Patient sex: M
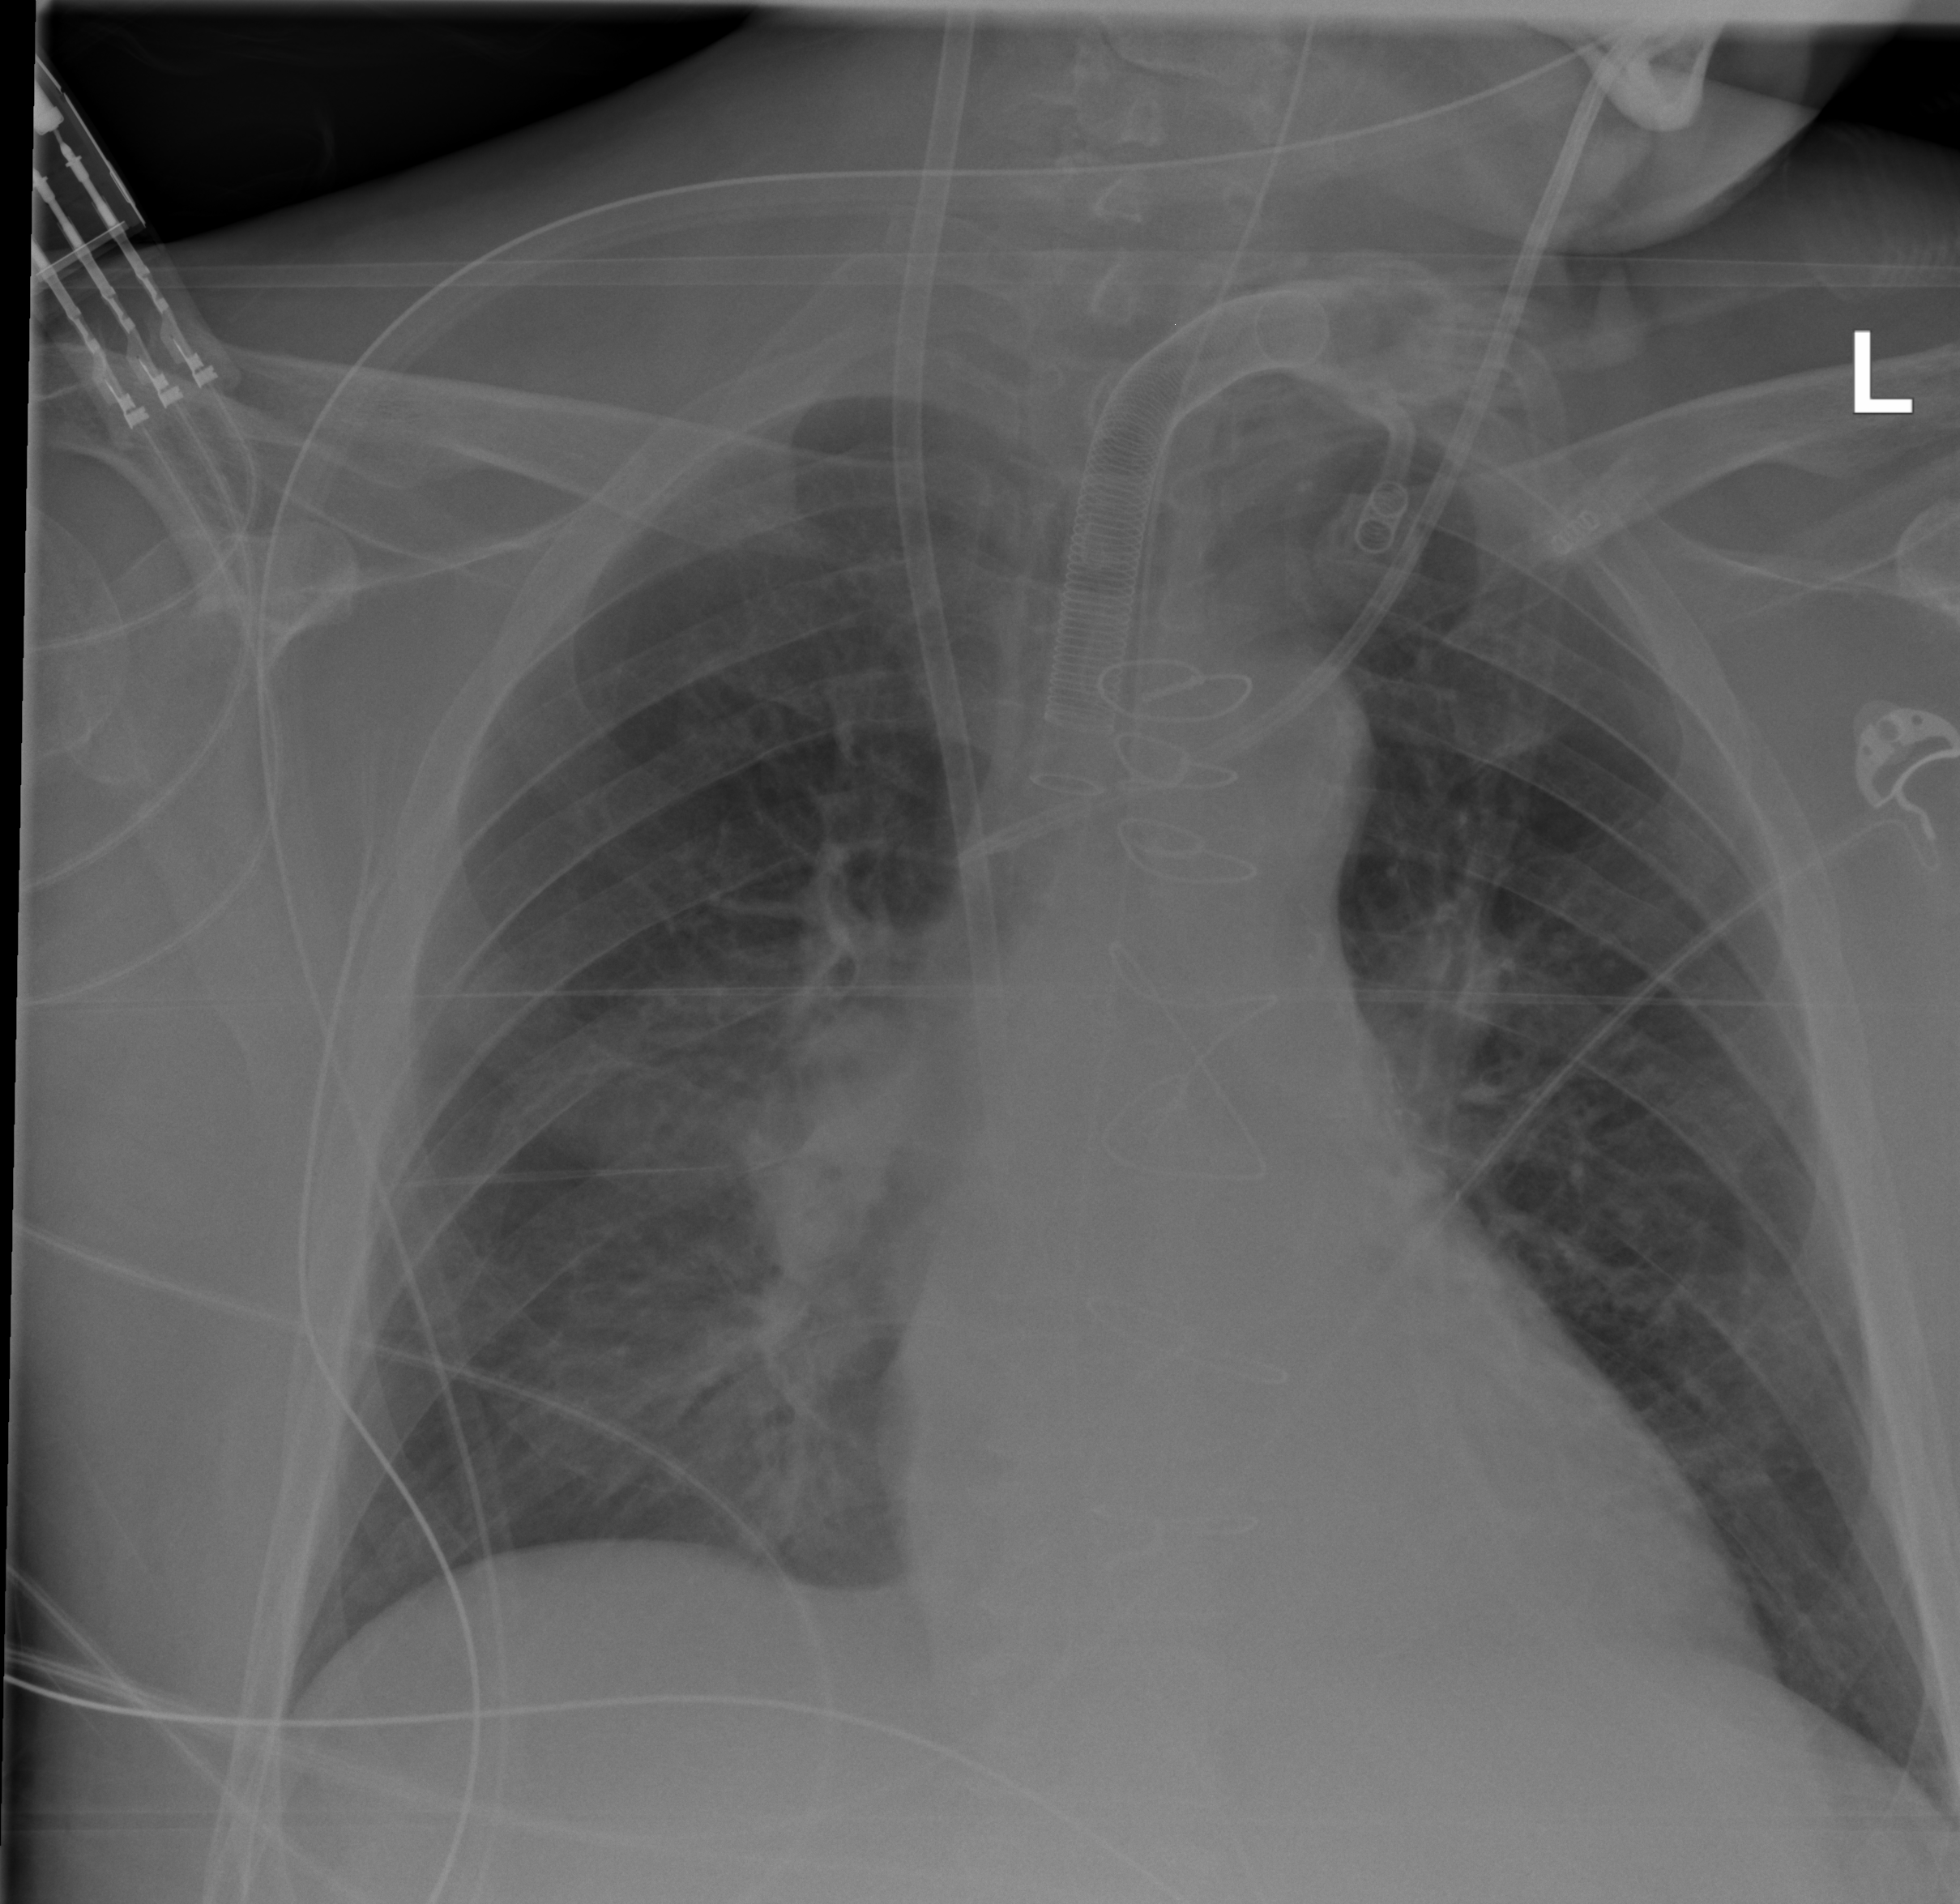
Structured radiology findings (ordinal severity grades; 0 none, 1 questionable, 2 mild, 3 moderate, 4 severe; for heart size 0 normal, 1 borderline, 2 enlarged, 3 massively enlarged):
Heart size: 1
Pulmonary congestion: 0
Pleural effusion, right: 0
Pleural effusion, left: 0
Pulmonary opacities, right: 2
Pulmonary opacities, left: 0
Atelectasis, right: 2
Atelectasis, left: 0